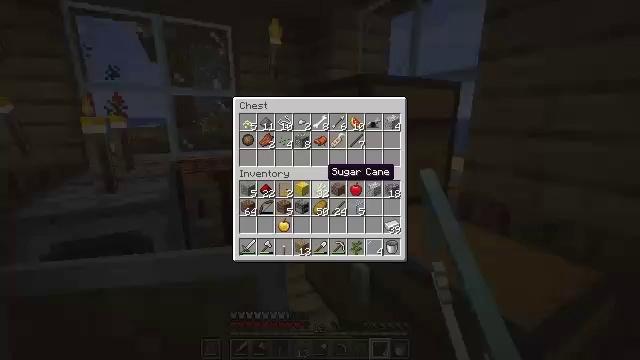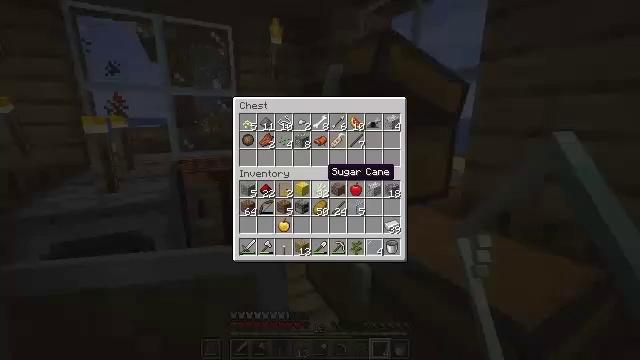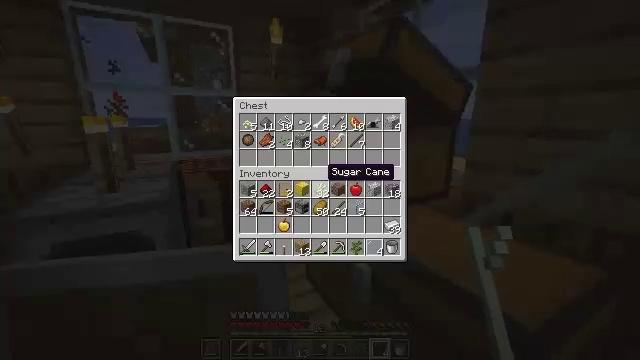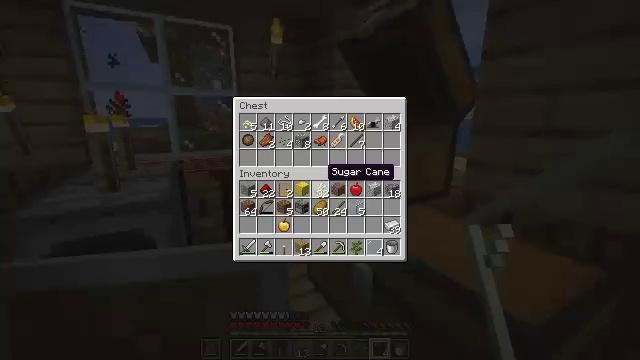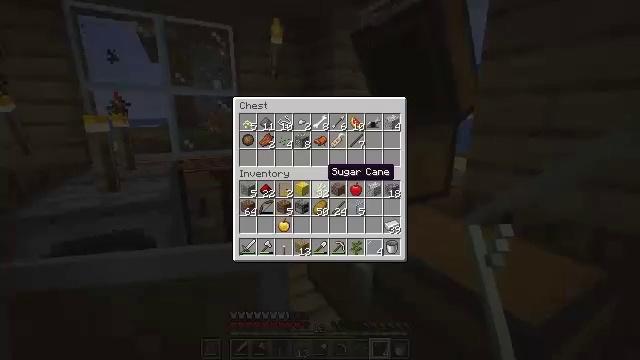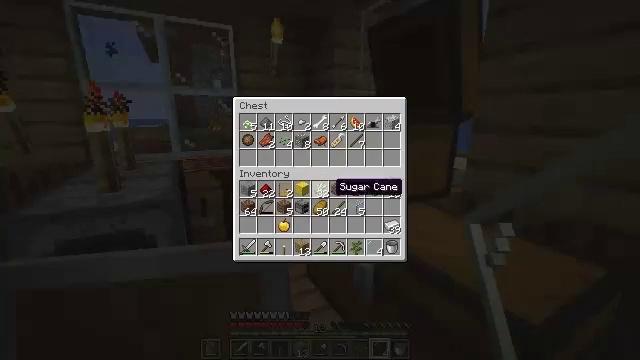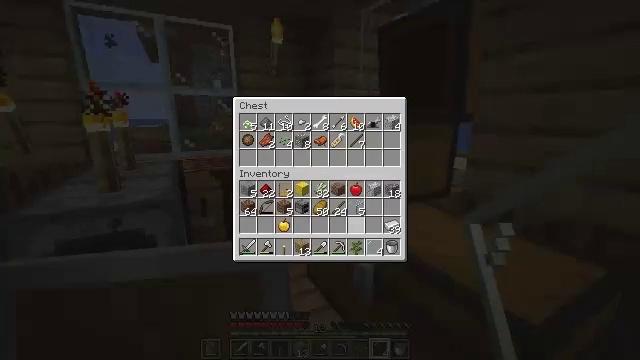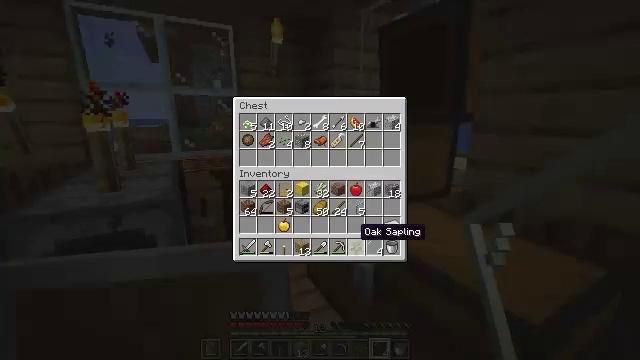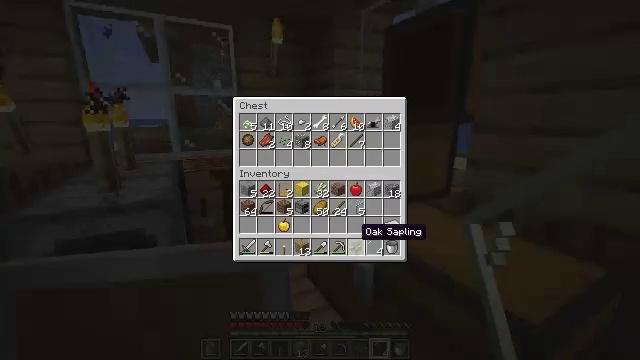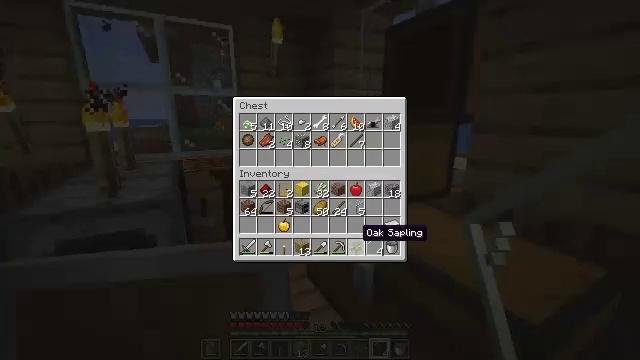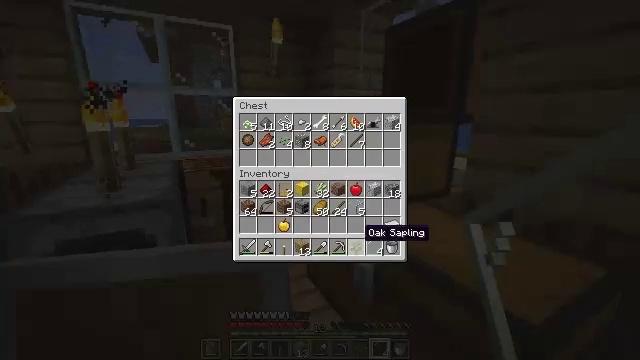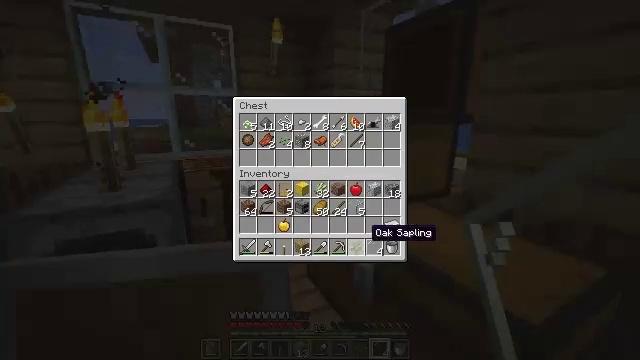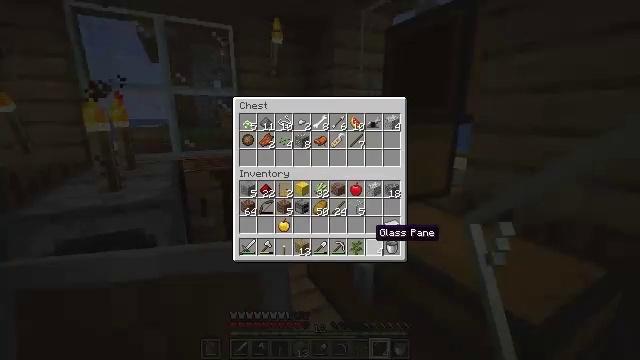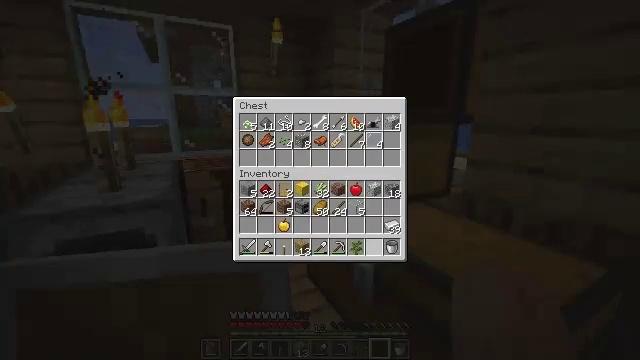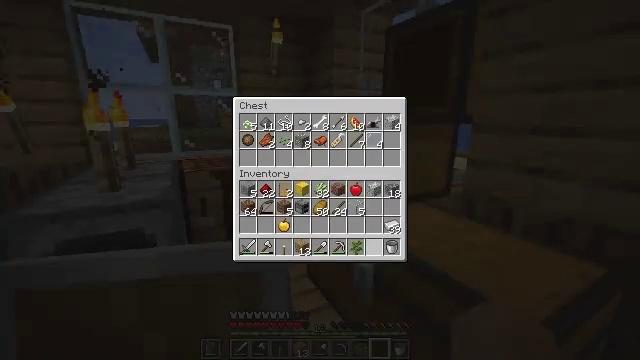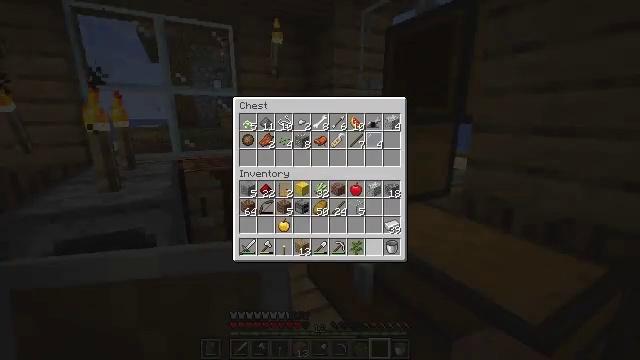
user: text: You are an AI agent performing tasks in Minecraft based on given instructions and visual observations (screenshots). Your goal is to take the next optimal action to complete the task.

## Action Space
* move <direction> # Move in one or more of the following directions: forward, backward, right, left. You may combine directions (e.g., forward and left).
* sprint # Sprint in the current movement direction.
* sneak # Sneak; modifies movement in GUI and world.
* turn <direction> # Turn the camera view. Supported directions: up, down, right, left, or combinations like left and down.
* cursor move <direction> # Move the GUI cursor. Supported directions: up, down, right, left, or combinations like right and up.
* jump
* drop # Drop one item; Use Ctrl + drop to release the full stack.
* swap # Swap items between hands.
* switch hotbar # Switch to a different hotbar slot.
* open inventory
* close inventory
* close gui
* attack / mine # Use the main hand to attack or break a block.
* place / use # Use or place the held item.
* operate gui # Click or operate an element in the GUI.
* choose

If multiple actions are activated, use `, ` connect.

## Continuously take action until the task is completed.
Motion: motion action
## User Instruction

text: Reclaim the furnace for later use.
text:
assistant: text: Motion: no_op
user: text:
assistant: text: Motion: no_op
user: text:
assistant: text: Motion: no_op
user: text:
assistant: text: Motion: no_op
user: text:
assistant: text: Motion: cursor move right and down
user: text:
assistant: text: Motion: cursor move right and down
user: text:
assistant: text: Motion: cursor move down
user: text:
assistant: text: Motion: sneak
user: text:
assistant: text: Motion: sneak
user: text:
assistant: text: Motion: sneak
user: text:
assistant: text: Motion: sneak, cursor move right
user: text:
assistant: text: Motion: sneak
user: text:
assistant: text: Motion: sneak, operate gui
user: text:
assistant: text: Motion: sneak, operate gui
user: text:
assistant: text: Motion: sneak, operate gui
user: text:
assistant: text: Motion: sneak
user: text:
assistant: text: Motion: sneak
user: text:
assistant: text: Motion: sneak, cursor move left
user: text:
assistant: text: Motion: turn left and down, close gui
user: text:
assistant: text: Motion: turn left and down, open inventory
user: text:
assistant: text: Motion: turn left and down
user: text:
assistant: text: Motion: no_op
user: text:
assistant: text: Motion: no_op
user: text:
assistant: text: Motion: no_op
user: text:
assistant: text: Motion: no_op
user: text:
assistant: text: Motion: no_op
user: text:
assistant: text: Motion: no_op
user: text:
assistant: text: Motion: switch to hotbar 3
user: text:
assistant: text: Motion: turn right and up, switch to hotbar 3
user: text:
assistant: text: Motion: turn right and up